Question: I'm trying to set up my models so my data has this association:

Here is what I'm thinking the code should look like:
'''
# green model
class green(models.Model):
# grey model
class grey(models.Model):
# blue model
class blue(models.Model):
green = models.ManyToManyField(green, blank=True, null=True)
grey = models.ForeignKey(grey, blank=True, null=True)
# red model
class red(models.Model):
red = models.ManyToManyField(blue, blank=True, null=True)
'''
That is a red can have many blues, which can have many greens and a grey.
Am I setting this up right? Will I be able to follow a path to get to this data?
For example: find all the green objects and the grey object of blue1
Or do I need some ids in my models to associate them?
When I say ids, do I need all the blues to have a red id?
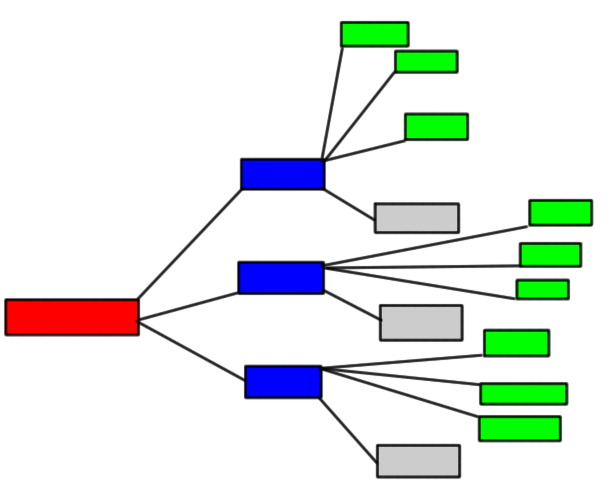
Answer: Your diagram shows a strict relationship between everything, ie. a green belongs to only one blue and a gray thing belongs to only one blue.
If this is true, then your modeling won't work, you need <URL> to map the grays. Also, adding a 'related_name' to your 'ForeignKey's allows you to have a "cleaner" name when querying. For example, 'blue_object.greens' versus. 'blue_object.green_set'
The following code allows a 'red' object to have an explicit (non-shared) set of 'blue' objects with their own set of 'green' objects and a single 'gray' object which they don't share.
'''
# green model
class green(models.Model):
blue = models.ForeignKey(blue, blank=True, null=True, related_name="greens") # I belong to one blue
# grey model
class grey(models.Model):
gray = models.OneToOneField(grey, blank=True, null=True)
# Put here for consistancy with pointing to a parent.
# blue model
class blue(models.Model):
red = models.ForeignKey(red, blank=True, null=True, related_name="blues") )
# red model
class red(models.Model):
pass
'''